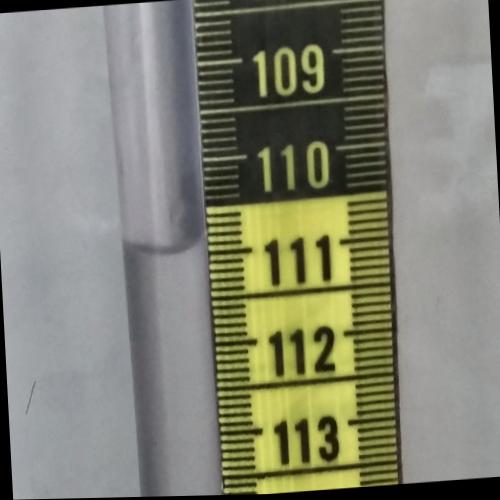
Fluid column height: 111.0 cm